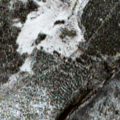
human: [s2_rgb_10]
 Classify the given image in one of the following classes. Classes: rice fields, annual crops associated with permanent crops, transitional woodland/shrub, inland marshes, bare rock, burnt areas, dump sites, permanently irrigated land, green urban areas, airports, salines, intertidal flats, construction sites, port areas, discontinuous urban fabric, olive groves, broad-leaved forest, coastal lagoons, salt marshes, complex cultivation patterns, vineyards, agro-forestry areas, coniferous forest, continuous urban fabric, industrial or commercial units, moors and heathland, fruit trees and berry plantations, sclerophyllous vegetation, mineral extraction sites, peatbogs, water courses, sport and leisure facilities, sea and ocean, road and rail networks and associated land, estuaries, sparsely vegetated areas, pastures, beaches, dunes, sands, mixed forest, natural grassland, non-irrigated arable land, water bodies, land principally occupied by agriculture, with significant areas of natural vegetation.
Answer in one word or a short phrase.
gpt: coniferous forest, peatbogs